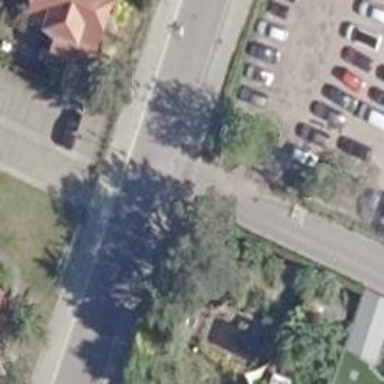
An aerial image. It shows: Residential road with asphalt surface and separate sidewalk.